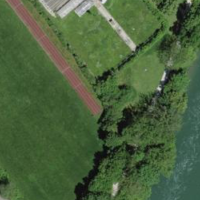
EUNIS habitat code: 25
Species observed at this site:
Aesculus hippocastanum